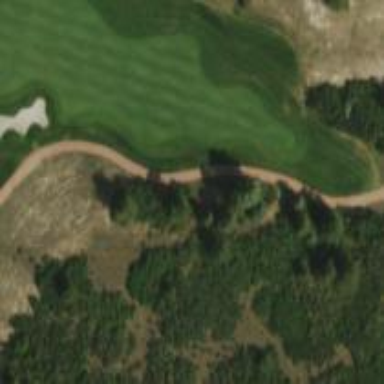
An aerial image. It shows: Path designated for golf carts.